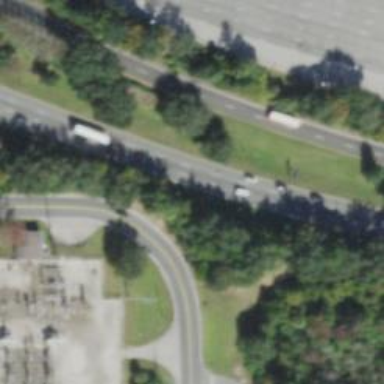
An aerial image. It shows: Expressway with asphalt surface identified as secondary road.